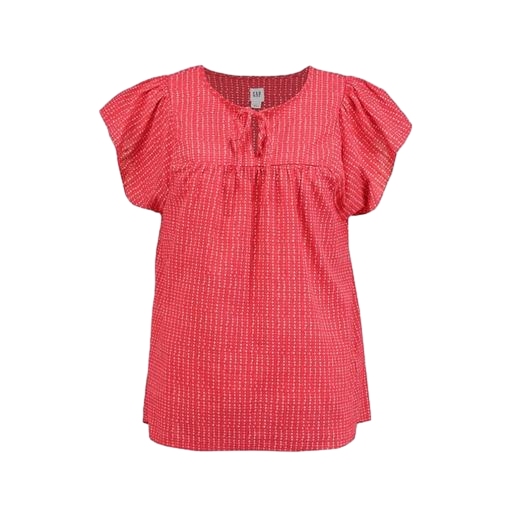
red printed tie-neck blouse, red printed flutter-sleeve top only macy, pink tie neck fil coupé top, white background